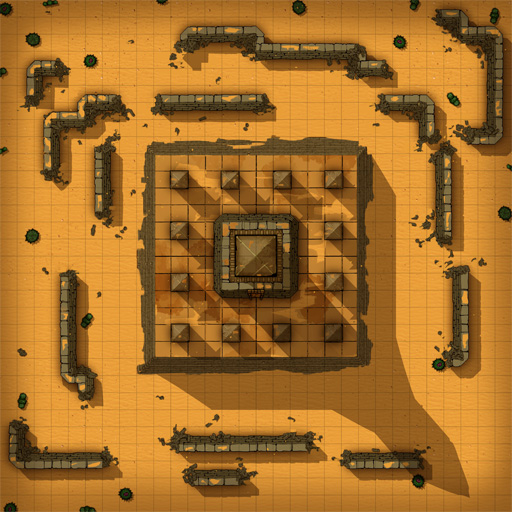
A D&D Grid Map ruins walls center square altar (Desert Obelisk Map)